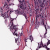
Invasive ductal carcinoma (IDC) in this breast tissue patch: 1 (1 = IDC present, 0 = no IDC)